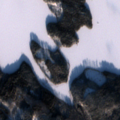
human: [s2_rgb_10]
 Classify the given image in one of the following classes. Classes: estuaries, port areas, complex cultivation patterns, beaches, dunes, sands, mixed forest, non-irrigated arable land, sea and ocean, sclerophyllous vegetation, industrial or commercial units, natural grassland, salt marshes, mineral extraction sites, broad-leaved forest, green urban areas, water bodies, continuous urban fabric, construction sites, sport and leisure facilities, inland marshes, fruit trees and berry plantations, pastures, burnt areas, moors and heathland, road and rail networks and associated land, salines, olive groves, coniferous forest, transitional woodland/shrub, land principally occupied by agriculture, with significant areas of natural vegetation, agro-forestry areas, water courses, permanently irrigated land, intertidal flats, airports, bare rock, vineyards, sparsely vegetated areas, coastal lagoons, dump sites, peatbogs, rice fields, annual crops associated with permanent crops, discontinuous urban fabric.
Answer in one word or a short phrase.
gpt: coniferous forest, mixed forest, water bodies